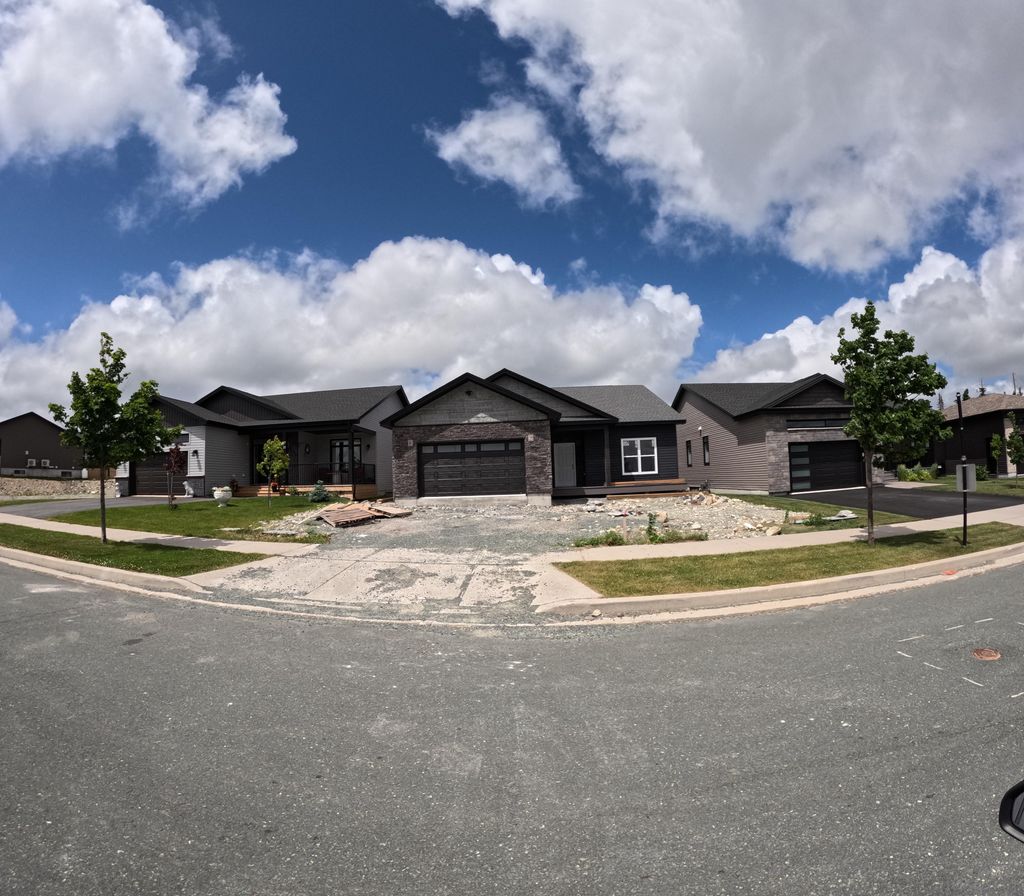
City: st_johns